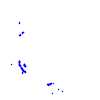
Particle: kaon